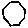
Label: hexagon